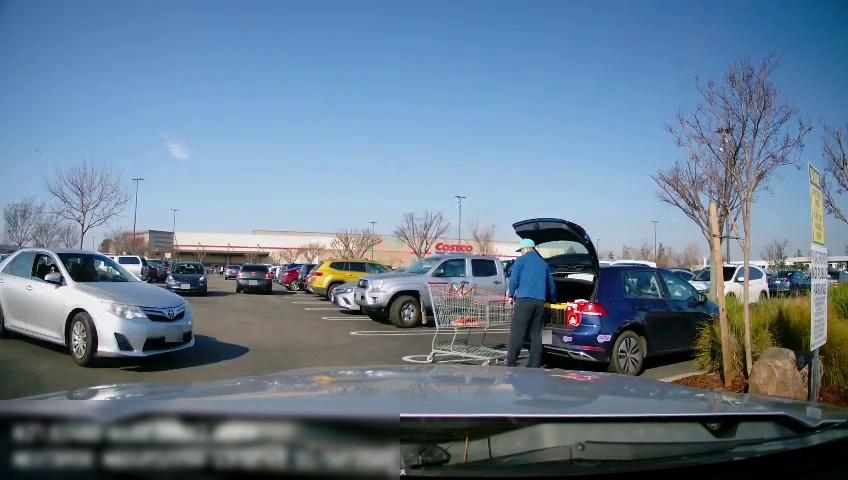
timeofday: Day
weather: Sunny
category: Drivable Space
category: Vehicles | Car
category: Vehicles | Car
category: Vehicles | Car
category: Vehicles | SUV
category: Vehicles | Car
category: Vehicles | Car
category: Vehicles | Car
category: Vehicles | Van
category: Vehicles | Truck
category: Vehicles | Car
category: Vehicles | SUV
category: Vehicles | SUV
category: Vehicles | Car
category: Pedestrians
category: Vehicles | SUV
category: Vehicles | Truck
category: Traffic | Signs
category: Traffic | Signs